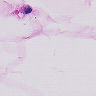
Metastatic tissue present: no